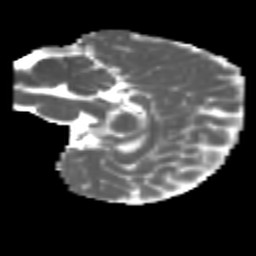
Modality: MD
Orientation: sagittal
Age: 6
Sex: male
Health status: healthy